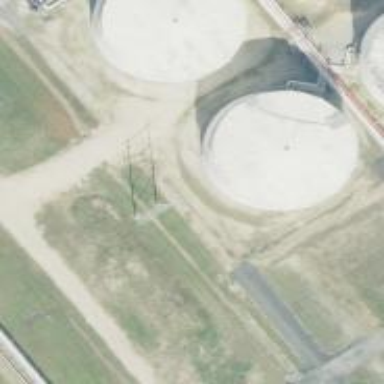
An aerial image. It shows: Storage tank which is man-made and housed in building.